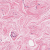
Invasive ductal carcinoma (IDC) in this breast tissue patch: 0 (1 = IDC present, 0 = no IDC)